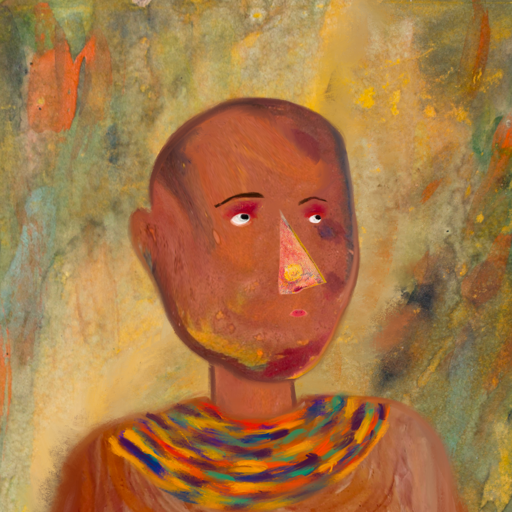
Background: Comrade, Head And Neck Side: Mother_And_Son_Son, Face Side: Irani, Bust: Pious_Lady, Hair Side: Blank, Head Accessory: Blank, Second Necklace: An_Impression_2, Necklace: Blank, Baby: Blank